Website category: book
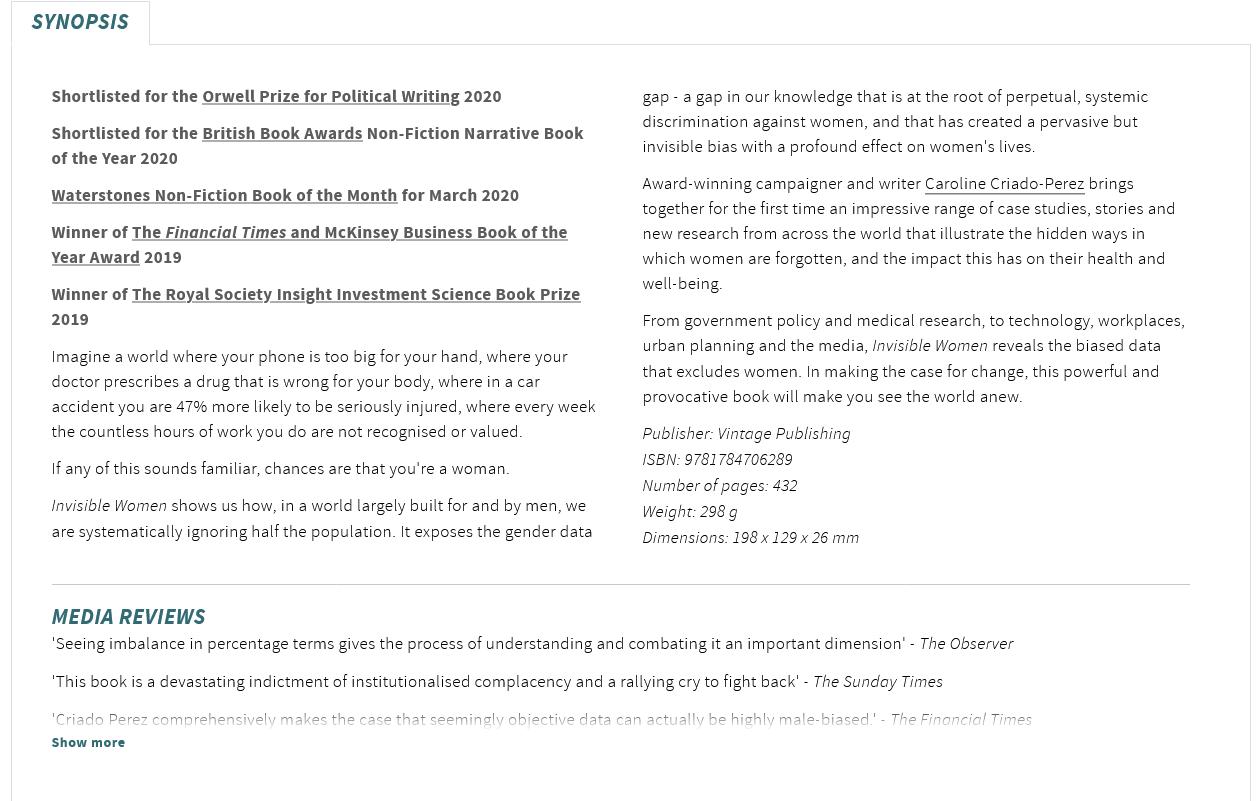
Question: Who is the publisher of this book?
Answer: Vintage Publishing

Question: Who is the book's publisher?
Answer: Vintage Publishing

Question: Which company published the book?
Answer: Vintage Publishing

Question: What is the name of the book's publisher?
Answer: Vintage Publishing

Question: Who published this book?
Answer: Vintage Publishing

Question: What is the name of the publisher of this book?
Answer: Vintage Publishing

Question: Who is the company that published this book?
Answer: Vintage Publishing

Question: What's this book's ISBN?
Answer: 9781784706289

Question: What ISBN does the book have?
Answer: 9781784706289

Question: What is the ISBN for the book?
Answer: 9781784706289

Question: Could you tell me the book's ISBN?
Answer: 9781784706289

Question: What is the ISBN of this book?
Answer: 9781784706289

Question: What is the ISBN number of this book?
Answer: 9781784706289

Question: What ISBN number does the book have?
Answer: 9781784706289

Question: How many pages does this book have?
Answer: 432

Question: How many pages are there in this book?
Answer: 432

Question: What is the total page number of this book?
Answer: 432

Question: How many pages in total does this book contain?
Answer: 432

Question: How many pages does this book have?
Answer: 432

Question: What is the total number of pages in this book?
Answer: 432

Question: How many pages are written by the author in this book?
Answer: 432

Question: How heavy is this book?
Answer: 298 g

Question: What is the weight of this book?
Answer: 298 g

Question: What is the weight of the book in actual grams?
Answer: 298 g

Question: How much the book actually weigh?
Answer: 298 g

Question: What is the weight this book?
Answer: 298 g

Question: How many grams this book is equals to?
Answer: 298 g

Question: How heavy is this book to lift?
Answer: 298 g

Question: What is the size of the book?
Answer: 198 x 129 x 26 mm

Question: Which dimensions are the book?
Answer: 198 x 129 x 26 mm

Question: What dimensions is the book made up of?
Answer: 198 x 129 x 26 mm

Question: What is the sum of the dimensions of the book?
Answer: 198 x 129 x 26 mm

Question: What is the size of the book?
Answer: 198 x 129 x 26 mm

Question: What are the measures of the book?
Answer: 198 x 129 x 26 mm

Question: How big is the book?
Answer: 198 x 129 x 26 mm